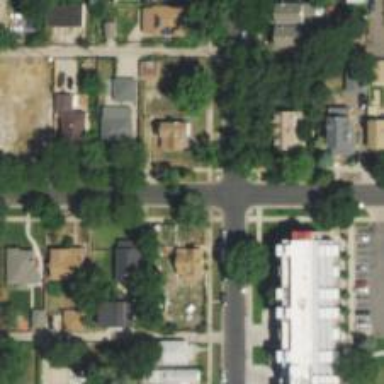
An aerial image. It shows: Residential road with separate sidewalk.